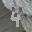
Label: 4